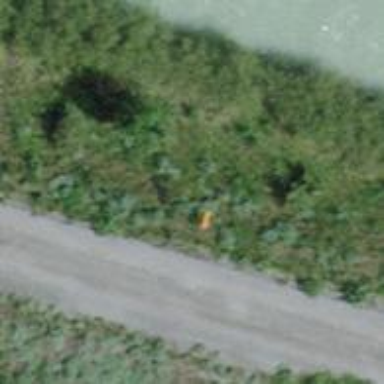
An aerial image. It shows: View of pole with roofed pipeline marker.